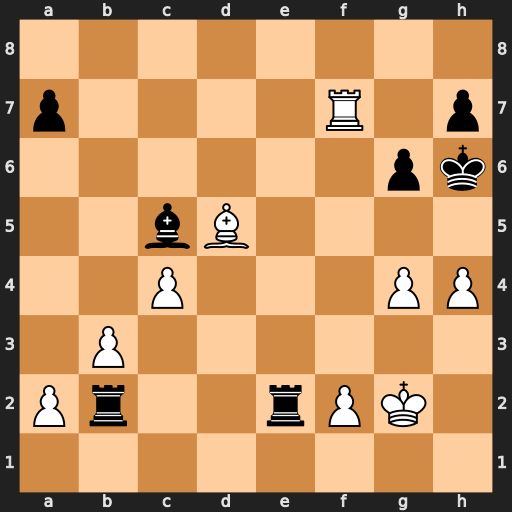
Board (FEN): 8/p4R1p/6pk/2bB4/2P3PP/1P6/Pr2rPK1/8
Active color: w
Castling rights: -
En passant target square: -
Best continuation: g5+ Kh5 Kh3 Re3+ fxe3